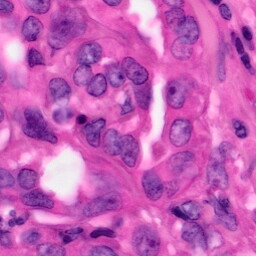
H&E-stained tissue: Pancreatic